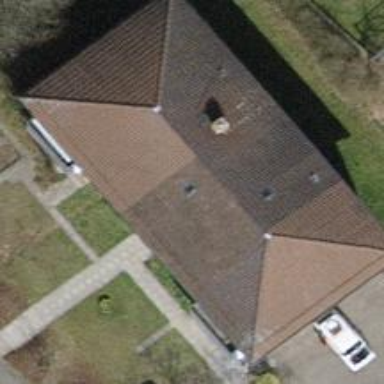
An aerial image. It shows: Building with tiled roof.